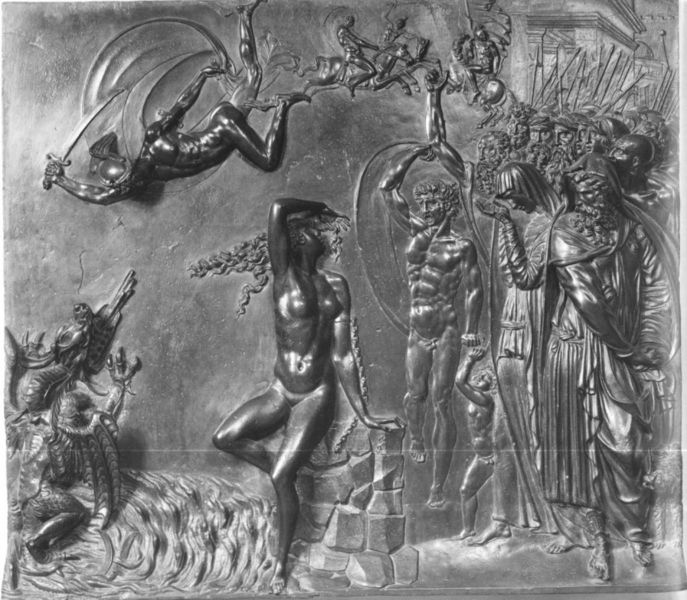
Titel: Perseus befreit Andromeda
Künstler: Benvenuto Cellini
Institution: Florenz, Bargello
Schlagwörter: akt, flügel, gruppe, himmel, kämpfer, mann, nackt, wasser, frauen, menschen, sitzen, brust, busen, frau, haar, männer, schwarz, bart, richter, steine, tod, haare, lange haare, pose, kind, locken, renaissance, fliegen, pferd, pferde, reiter, engel, relief, wellen, kette, mauer, angst, krieg, soldaten, glatze, angelehnt, metall, bretter, nabel, bronze, plastik, foto, fotografie, antike, knabe, weinen, schwarzweiß, schwert, säbel, schrecken, dämon, heer, rom, portal, stäbe, götter, hölle, muskel, teufel, versuchung, griechisch, venus, lanzen, speere, hermes, götterbote, merkur, putten, satan, luzifer, drachen, drache, römisch, dämonen, richten, aphrodite, spieße, frau nackt, 1520, wafen, schleeier